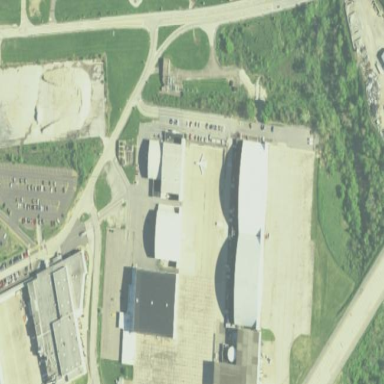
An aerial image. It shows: Apron at the airport.